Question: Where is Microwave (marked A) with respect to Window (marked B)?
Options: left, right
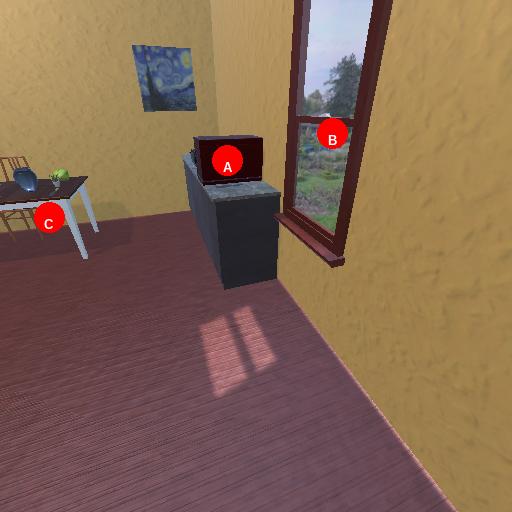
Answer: left